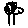
Label: tree